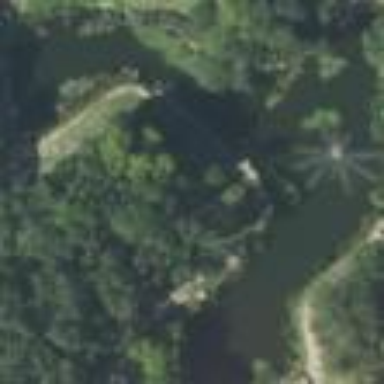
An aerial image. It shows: Serene pond surrounded by nature.